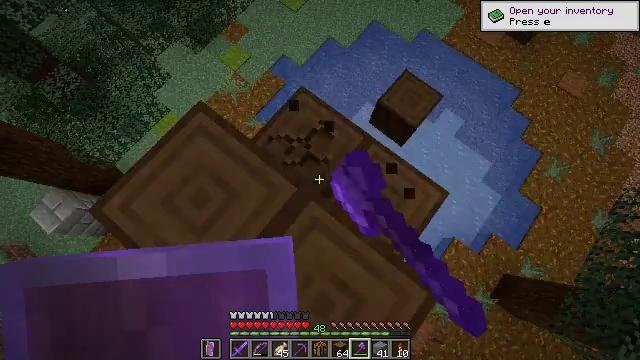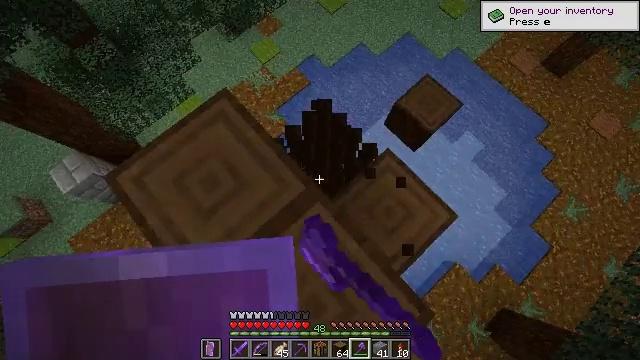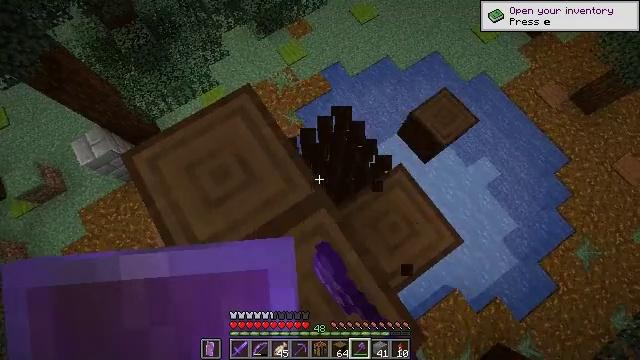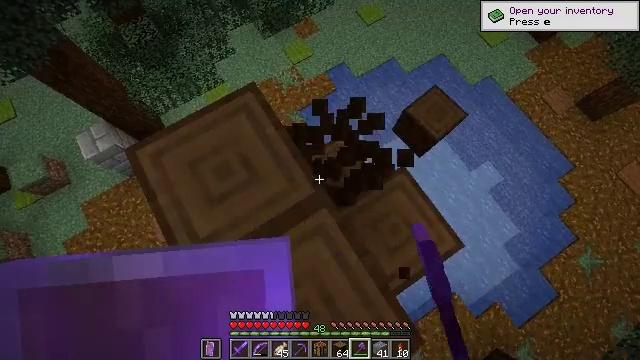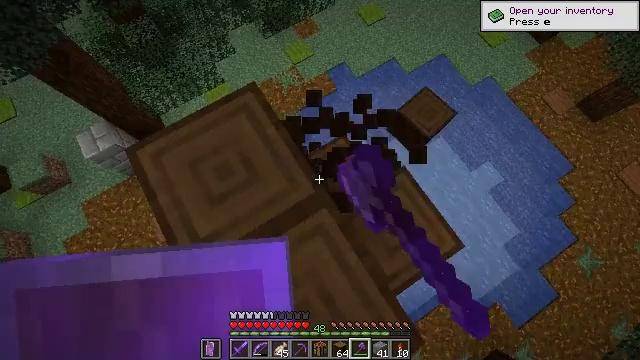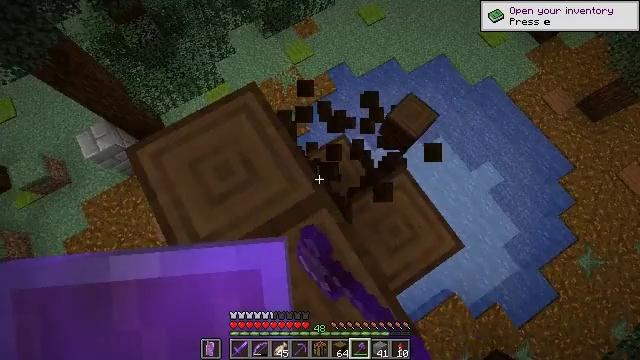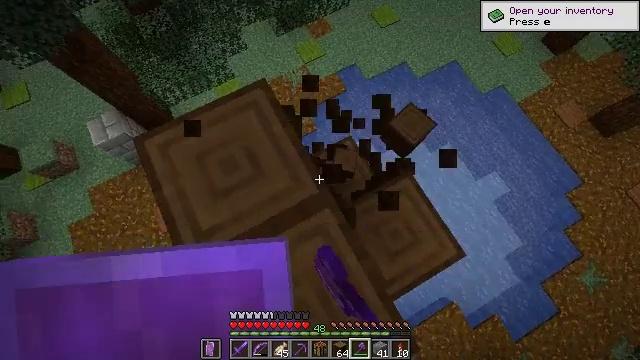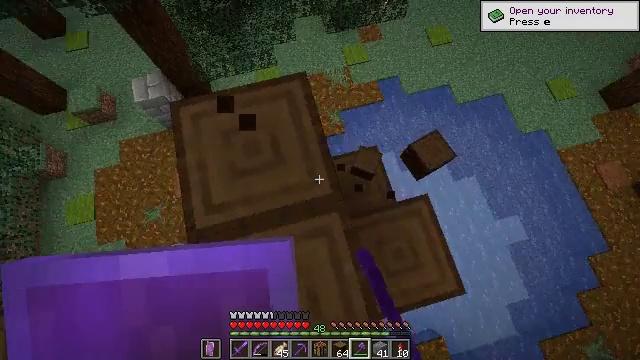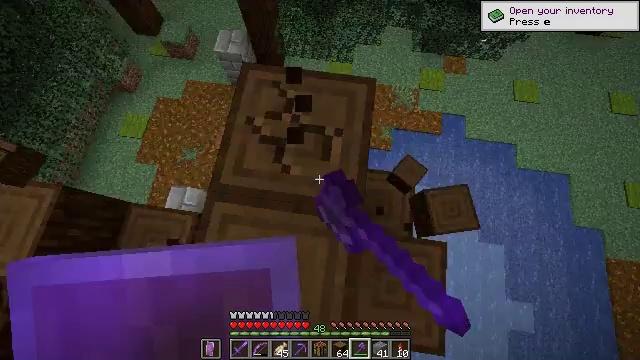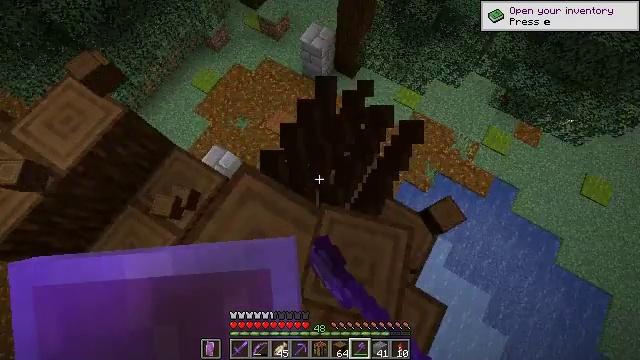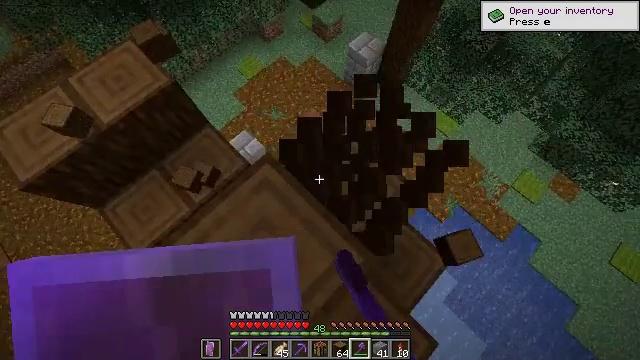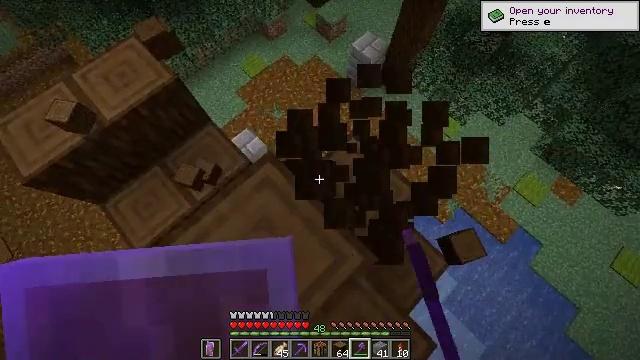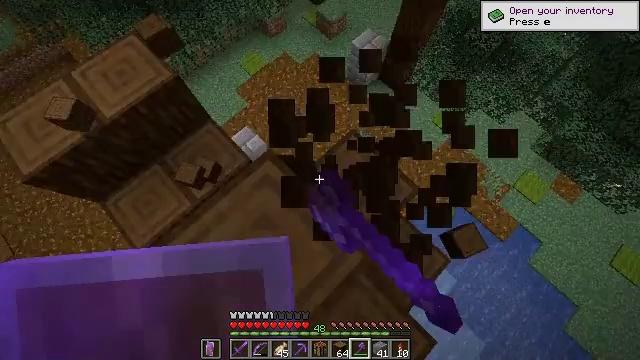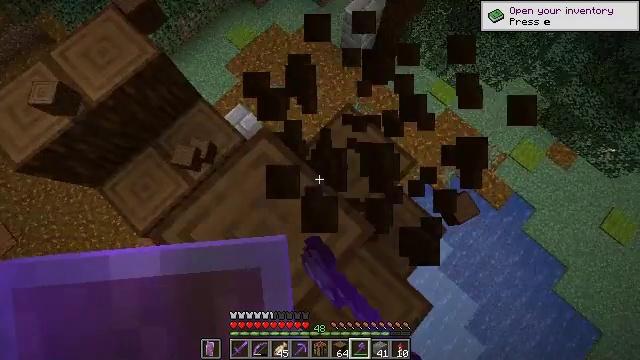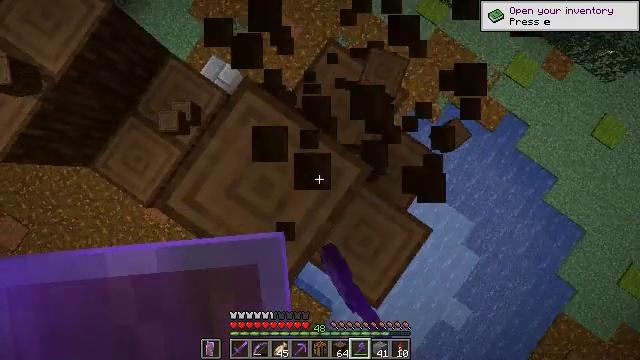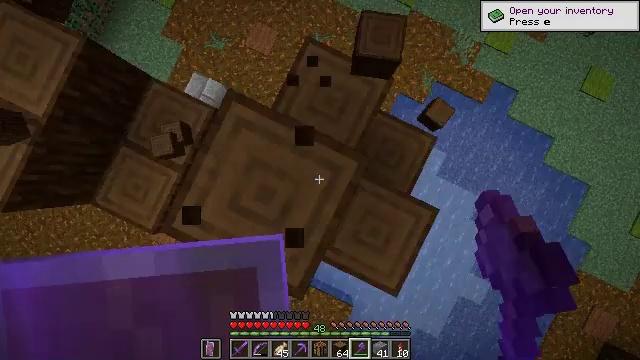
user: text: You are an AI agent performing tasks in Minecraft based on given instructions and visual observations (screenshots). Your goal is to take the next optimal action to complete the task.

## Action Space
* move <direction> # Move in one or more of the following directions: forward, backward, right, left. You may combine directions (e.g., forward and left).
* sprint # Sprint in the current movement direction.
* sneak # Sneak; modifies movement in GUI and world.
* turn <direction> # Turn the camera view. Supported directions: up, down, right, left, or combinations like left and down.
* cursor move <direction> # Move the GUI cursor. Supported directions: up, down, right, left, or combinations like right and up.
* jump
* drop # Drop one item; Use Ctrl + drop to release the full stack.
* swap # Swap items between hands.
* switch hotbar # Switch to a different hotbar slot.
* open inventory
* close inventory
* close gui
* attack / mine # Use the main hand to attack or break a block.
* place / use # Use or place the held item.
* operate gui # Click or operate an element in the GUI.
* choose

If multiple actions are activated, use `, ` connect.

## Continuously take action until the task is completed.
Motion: motion action
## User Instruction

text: Chop down the spruce log.
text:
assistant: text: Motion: turn left, attack / mine
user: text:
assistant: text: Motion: turn left and up, attack / mine
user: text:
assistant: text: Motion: turn left, attack / mine
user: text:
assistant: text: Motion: attack / mine
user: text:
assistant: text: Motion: attack / mine
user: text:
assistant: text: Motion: turn left, attack / mine
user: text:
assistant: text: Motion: turn left, attack / mine
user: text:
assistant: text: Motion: turn left, attack / mine
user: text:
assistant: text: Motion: turn left and up, attack / mine
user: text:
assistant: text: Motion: turn left, attack / mine
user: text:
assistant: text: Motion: attack / mine
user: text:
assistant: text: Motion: attack / mine
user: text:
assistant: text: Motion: turn right and down, attack / mine
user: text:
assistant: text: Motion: turn right and down, attack / mine
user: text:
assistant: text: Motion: turn right and down, attack / mine
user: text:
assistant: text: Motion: turn right and down, attack / mine
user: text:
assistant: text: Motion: attack / mine
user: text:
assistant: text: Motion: attack / mine
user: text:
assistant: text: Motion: attack / mine
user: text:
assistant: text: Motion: attack / mine
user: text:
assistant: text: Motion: attack / mine
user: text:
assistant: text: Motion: turn right and up, attack / mine
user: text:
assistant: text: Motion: turn right and up, attack / mine
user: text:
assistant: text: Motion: turn right and up, attack / mine
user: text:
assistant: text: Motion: turn left and up, attack / mine
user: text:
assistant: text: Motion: turn left and up, attack / mine
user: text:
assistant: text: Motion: turn left and up, attack / mine
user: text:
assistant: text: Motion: attack / mine
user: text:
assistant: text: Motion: attack / mine
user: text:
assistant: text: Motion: attack / mine